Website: apple-inc
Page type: review-order
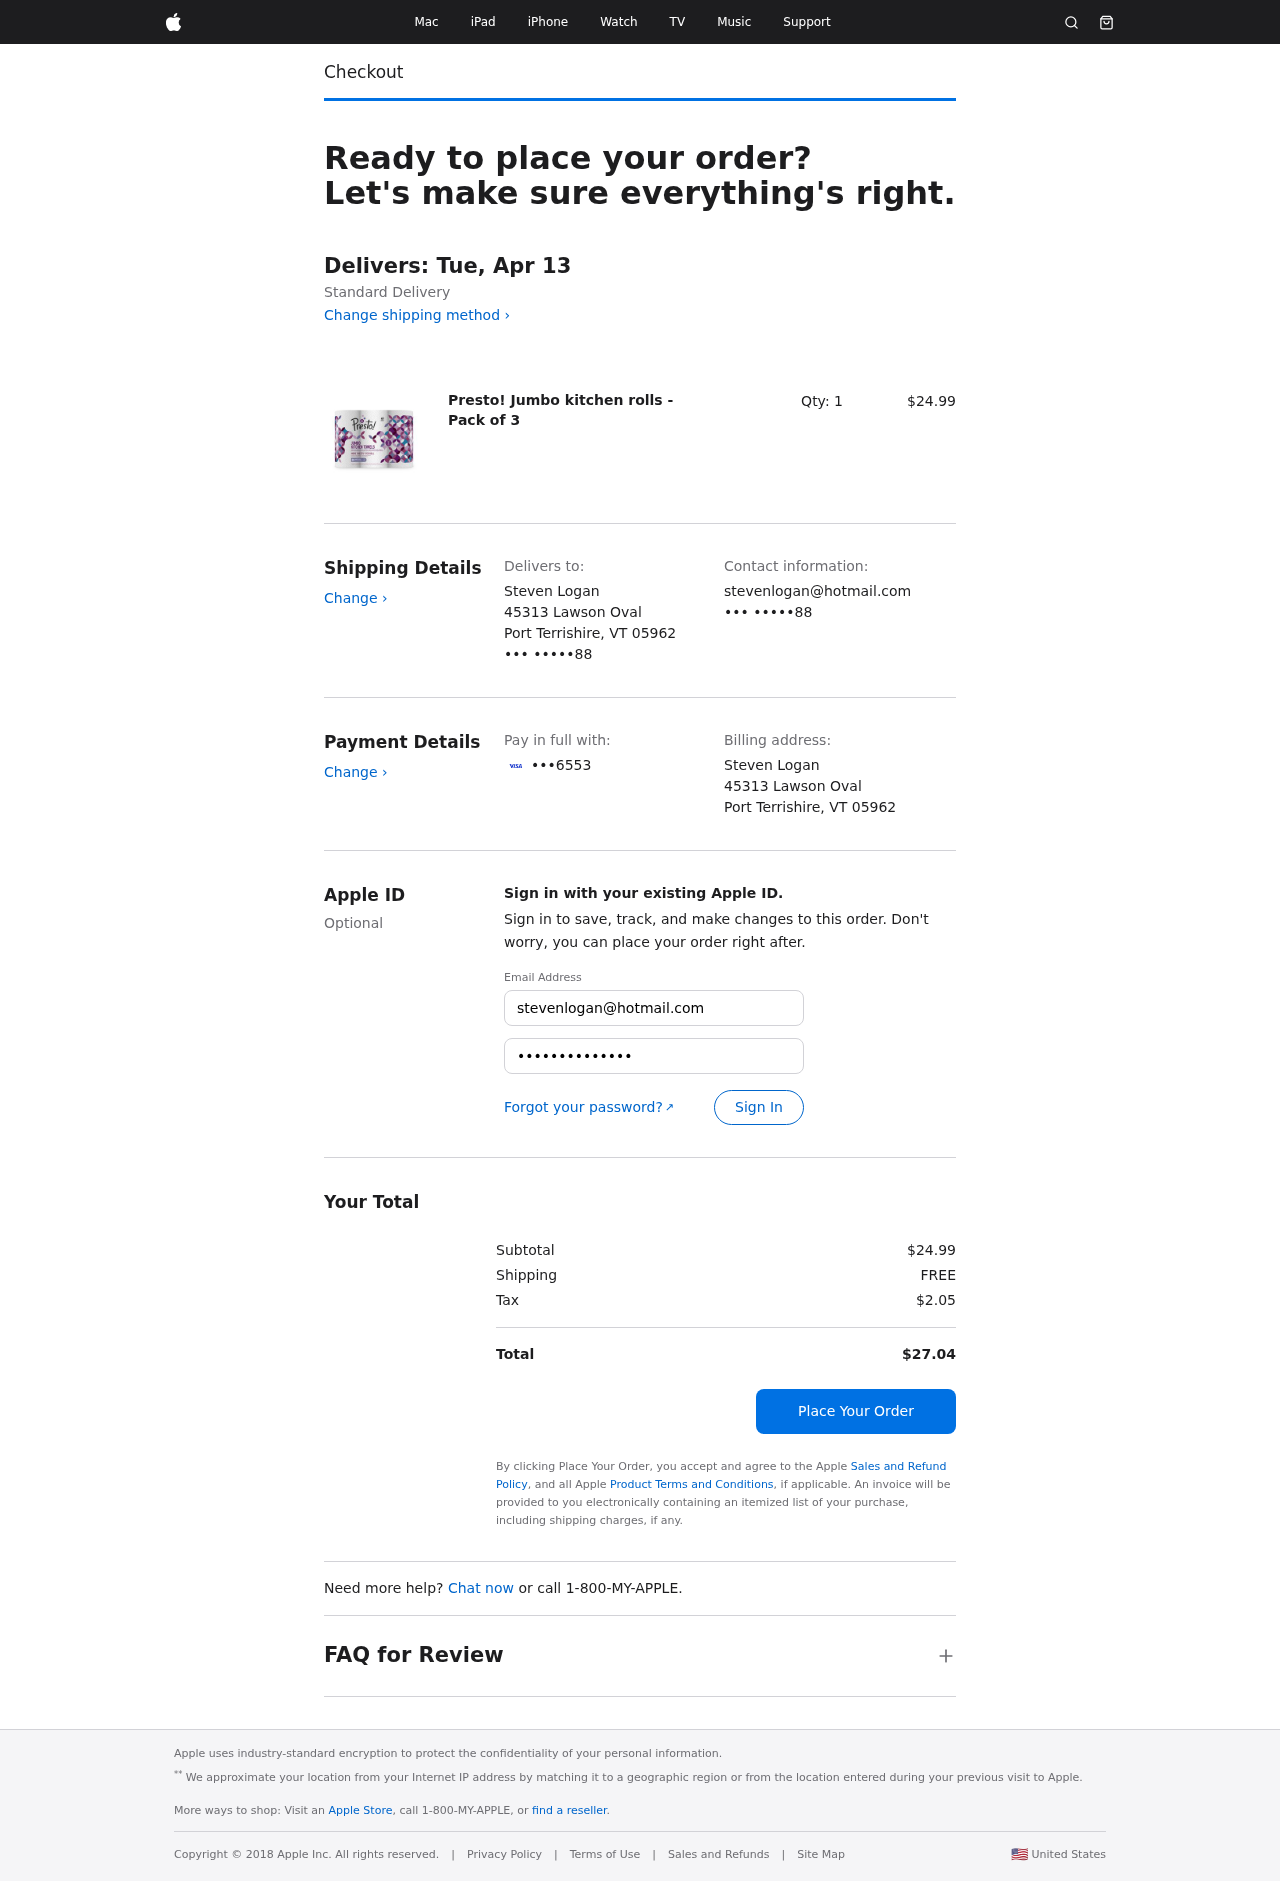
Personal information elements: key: PII_CARD_LAST4
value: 6553
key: PII_CITY_STATE_ZIP
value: Port Terrishire, VT 05962
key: PII_EMAIL3
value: stevenlogan@hotmail.com
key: PII_FULLNAME
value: Steven Logan
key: PII_PHONE_SUFFIX
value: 88
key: PII_STREET
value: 45313 Lawson Oval
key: PII_EMAIL2
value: stevenlogan@hotmail.com
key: PII_PHONE_SUFFIX2
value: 88
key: PII_FULLNAME2
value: Steven Logan
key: PII_CITY
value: Port Terrishire
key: PII_STATE_ABBR
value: VT
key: PII_POSTCODE
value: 05962
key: PII_POSTCODE_FULL
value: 05962
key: PII_CITY_STATE
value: Port Terrishire, VT
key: PII_POSTCODE_NUMERIC
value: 5962
Product elements: key: PRODUCT1_NAME
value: Presto! Jumbo kitchen rolls - Pack of 3
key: PRODUCT1_PRICE
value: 24.99
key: PRODUCT1_QUANTITY
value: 1
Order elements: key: ORDER_DELIVERY_DATE
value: Delivers: Tue, Apr 13
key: ORDER_SUBTOTAL
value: $24.99
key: ORDER_SHIPPING_COST
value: FREE
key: ORDER_TAX
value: $2.05
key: ORDER_TOTAL
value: $27.04